【题型】解答题　【知识点】解析几何　【难度】easy
在$\triangle ABC$中，顶点$A$在直线$y=x$上，顶点$B$的坐标为$(-4,0)$，$AB$边的中线$CD$所在的直线方程为$5x+7y-2=0$，$BC$边的垂直平分线的斜率为$\dfrac{5}{2}$。
(1)求直线$AC$的方程；
(2)若直线$l$过点$B$，且点$A$、点$C$到直线$l$的距离相等，求直线$l$的方程。
【解答】
\raggedright
\textbf{【答案】}(1)$3x+2y-10=0$；
\\
(2)$x+8y+4=0$或$3x+2y+12=0$.
\textbf{【分析】}(1) 求出直线$BC$方程，与直线$CD$方程联立求出点$C$的坐标，再设出点$A$的坐标，由$AB$的中点在直线$CD$上，求出点$A$的坐标，然后求出直线$AC$方程.
\\
(2) 按直线$l$过$AC$的中点及与$AC$平行求出方程即得.
\textbf{【解析】}(1) 由$BC$边的垂直平分线的斜率为$\dfrac{5}{2}$，得直线$BC$方程为$y=-\dfrac{2}{5}(x+4)$，即$2x+5y+8=0$，
而$AB$边中线$CD$所在的直线方程为$5x+7y-2=0$，
由$\begin{cases}2x+5y+8=0 \\ 5x+7y-2=0\end{cases}$，解得$\begin{cases}x=6 \\ y=-4\end{cases}$，则$C(6,-4)$，设点$A(a,a)$，则点$D\left(\dfrac{a}{2}-2,\dfrac{a}{2}\right)$，
于是$5\left(\dfrac{a}{2}-2\right)+7\cdot\dfrac{a}{2}-2=0$，解得$a=2$，即点$A(2,2)$，直线$AC$的斜率$k=\dfrac{-4-2}{6-2}=-\dfrac{3}{2}$，
所以直线$AC$的方程为$y-2=-\dfrac{3}{2}(x-2)$，即$3x+2y-10=0$.

(2) 由(1)知，$A(2,2)$，$C(6,-4)$，
由直线$l$过点$B$，且点$A$、点$C$到直线$l$的距离相等，得直线$l$过边$AC$的中点$(4,-1)$，或$l\parallel AC$，
当直线$l$过$(4,-1)$时，直线$l$的斜率为$\dfrac{-1-0}{4-(-4)}=-\dfrac{1}{8}$，方程为$y=-\dfrac{1}{8}(x+4)$，即$x+8y+4=0$，
当直线$l\parallel AC$时，直线$l$的斜率为$-\dfrac{3}{2}$，方程为$y=-\dfrac{3}{2}(x+4)$，即$3x+2y+12=0$，
所以直线$l$的方程为$x+8y+4=0$或$3x+2y+12=0$.
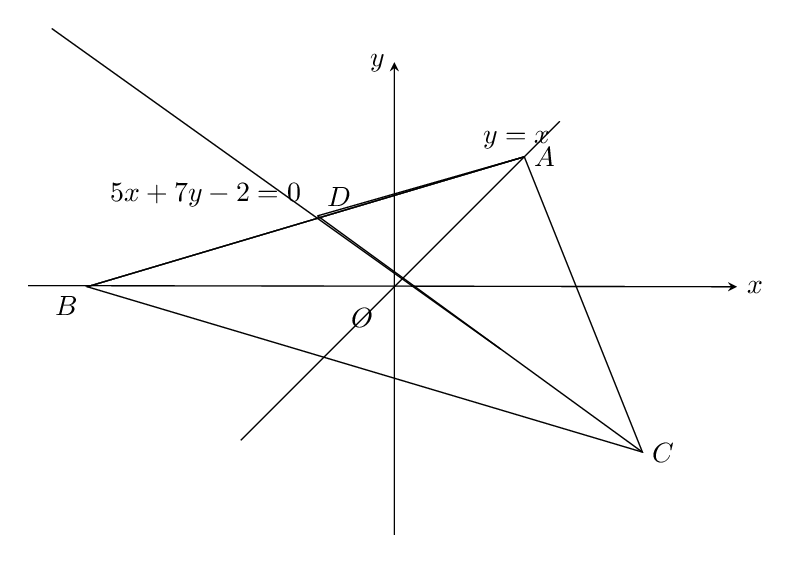